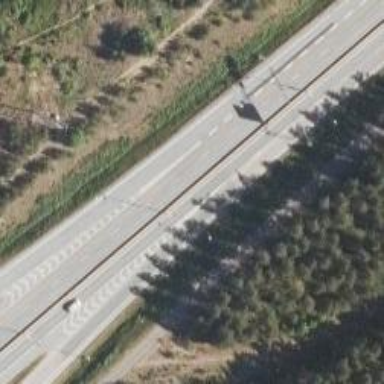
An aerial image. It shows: Trunk link highway.